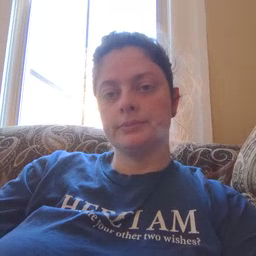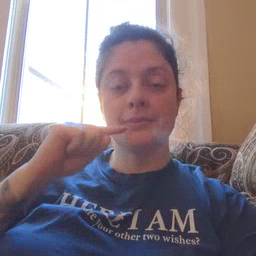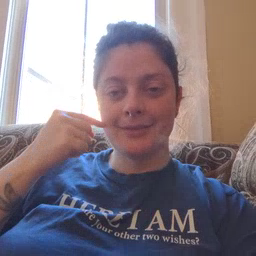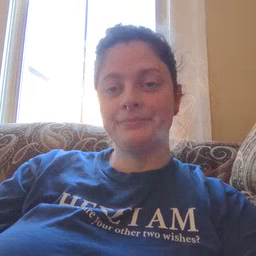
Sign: smile